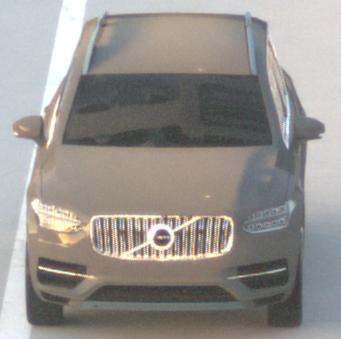
Make: Volvo
Model: XC90 B5
Detailed model: XC90 (L)
Model produced from: 2019/08
Model produced until: 2020/04
Doors: 5
Color: gray
Road condition: dry road
Daytime: dawn
Contrast: medium contrast